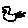
Label: bird